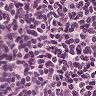
Metastatic tissue present: no